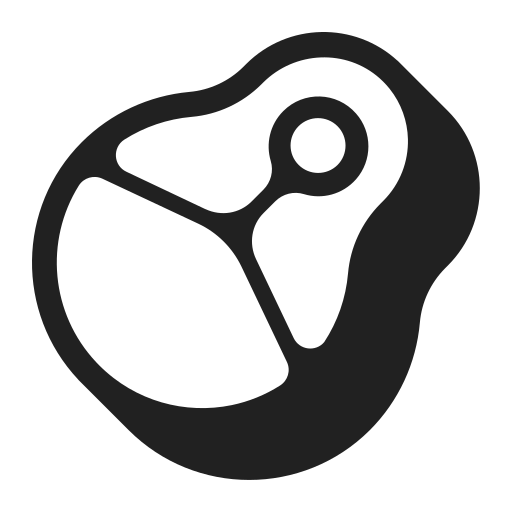
cut of meat high contrast